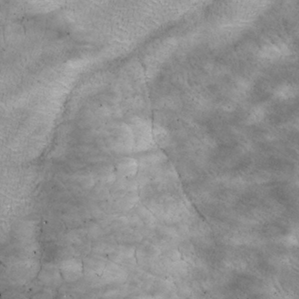
Label: non_frost